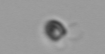
Label: Pyramimonas